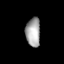
Tissue: lung
Cell type: Epithelial cells
Senescence score: 0.2346
Nuclear area (px): 407
Mean DAPI intensity: 167.536